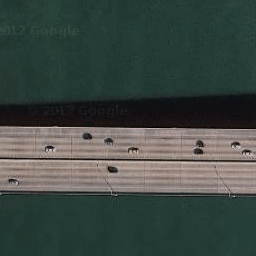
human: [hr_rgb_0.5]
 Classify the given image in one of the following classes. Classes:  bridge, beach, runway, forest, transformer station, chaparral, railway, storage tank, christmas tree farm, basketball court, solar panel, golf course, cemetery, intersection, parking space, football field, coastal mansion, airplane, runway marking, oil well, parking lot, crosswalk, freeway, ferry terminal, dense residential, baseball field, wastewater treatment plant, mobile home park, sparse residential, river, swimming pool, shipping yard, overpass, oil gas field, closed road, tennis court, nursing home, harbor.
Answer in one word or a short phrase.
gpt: bridge